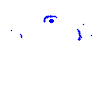
Particle: pion